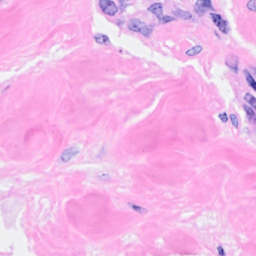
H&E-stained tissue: Breast